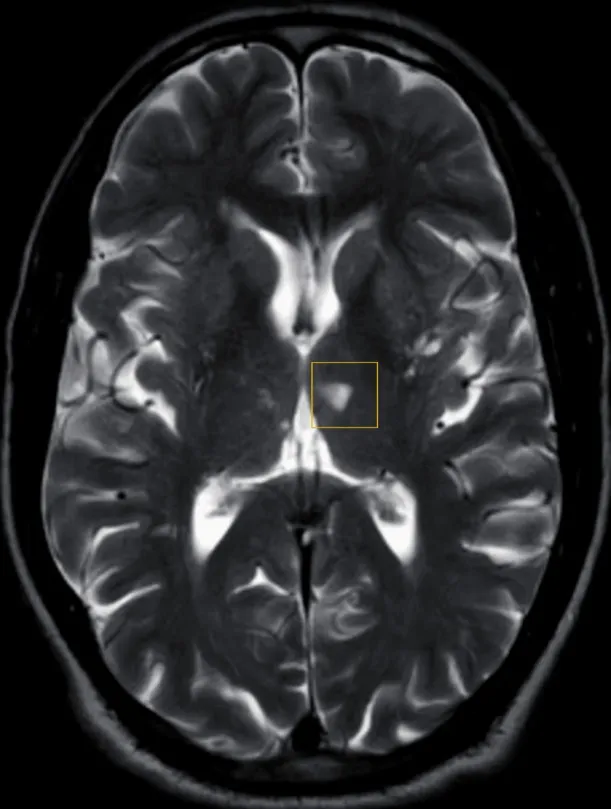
T2-weighted MRI scan showing left thalamic infarct. The highlighted area of focus shows the thalamic infarct. . MRI: magnetic resonance imaging.
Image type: radiology (mri)